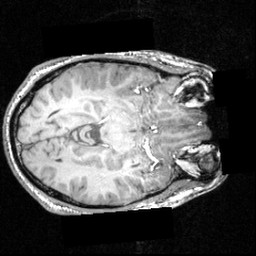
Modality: T1w
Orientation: axial
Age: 22
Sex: male
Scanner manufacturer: siemens
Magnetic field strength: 3.951 T
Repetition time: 2.5 s
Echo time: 0.00393 s